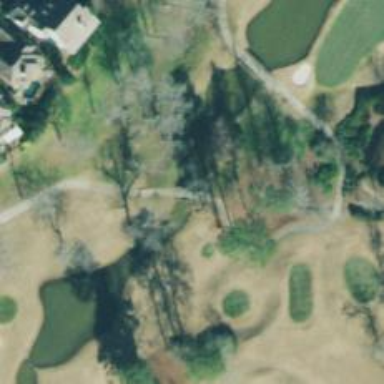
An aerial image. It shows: Path on bridge over golf course.